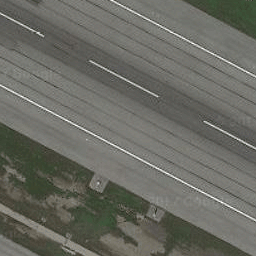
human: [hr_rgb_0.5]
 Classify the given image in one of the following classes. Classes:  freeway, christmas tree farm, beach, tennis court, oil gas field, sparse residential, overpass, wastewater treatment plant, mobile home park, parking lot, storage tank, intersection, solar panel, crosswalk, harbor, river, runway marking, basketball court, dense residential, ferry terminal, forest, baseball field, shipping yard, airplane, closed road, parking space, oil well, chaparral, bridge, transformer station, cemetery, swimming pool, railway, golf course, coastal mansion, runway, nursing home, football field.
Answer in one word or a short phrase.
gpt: runway